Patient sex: F
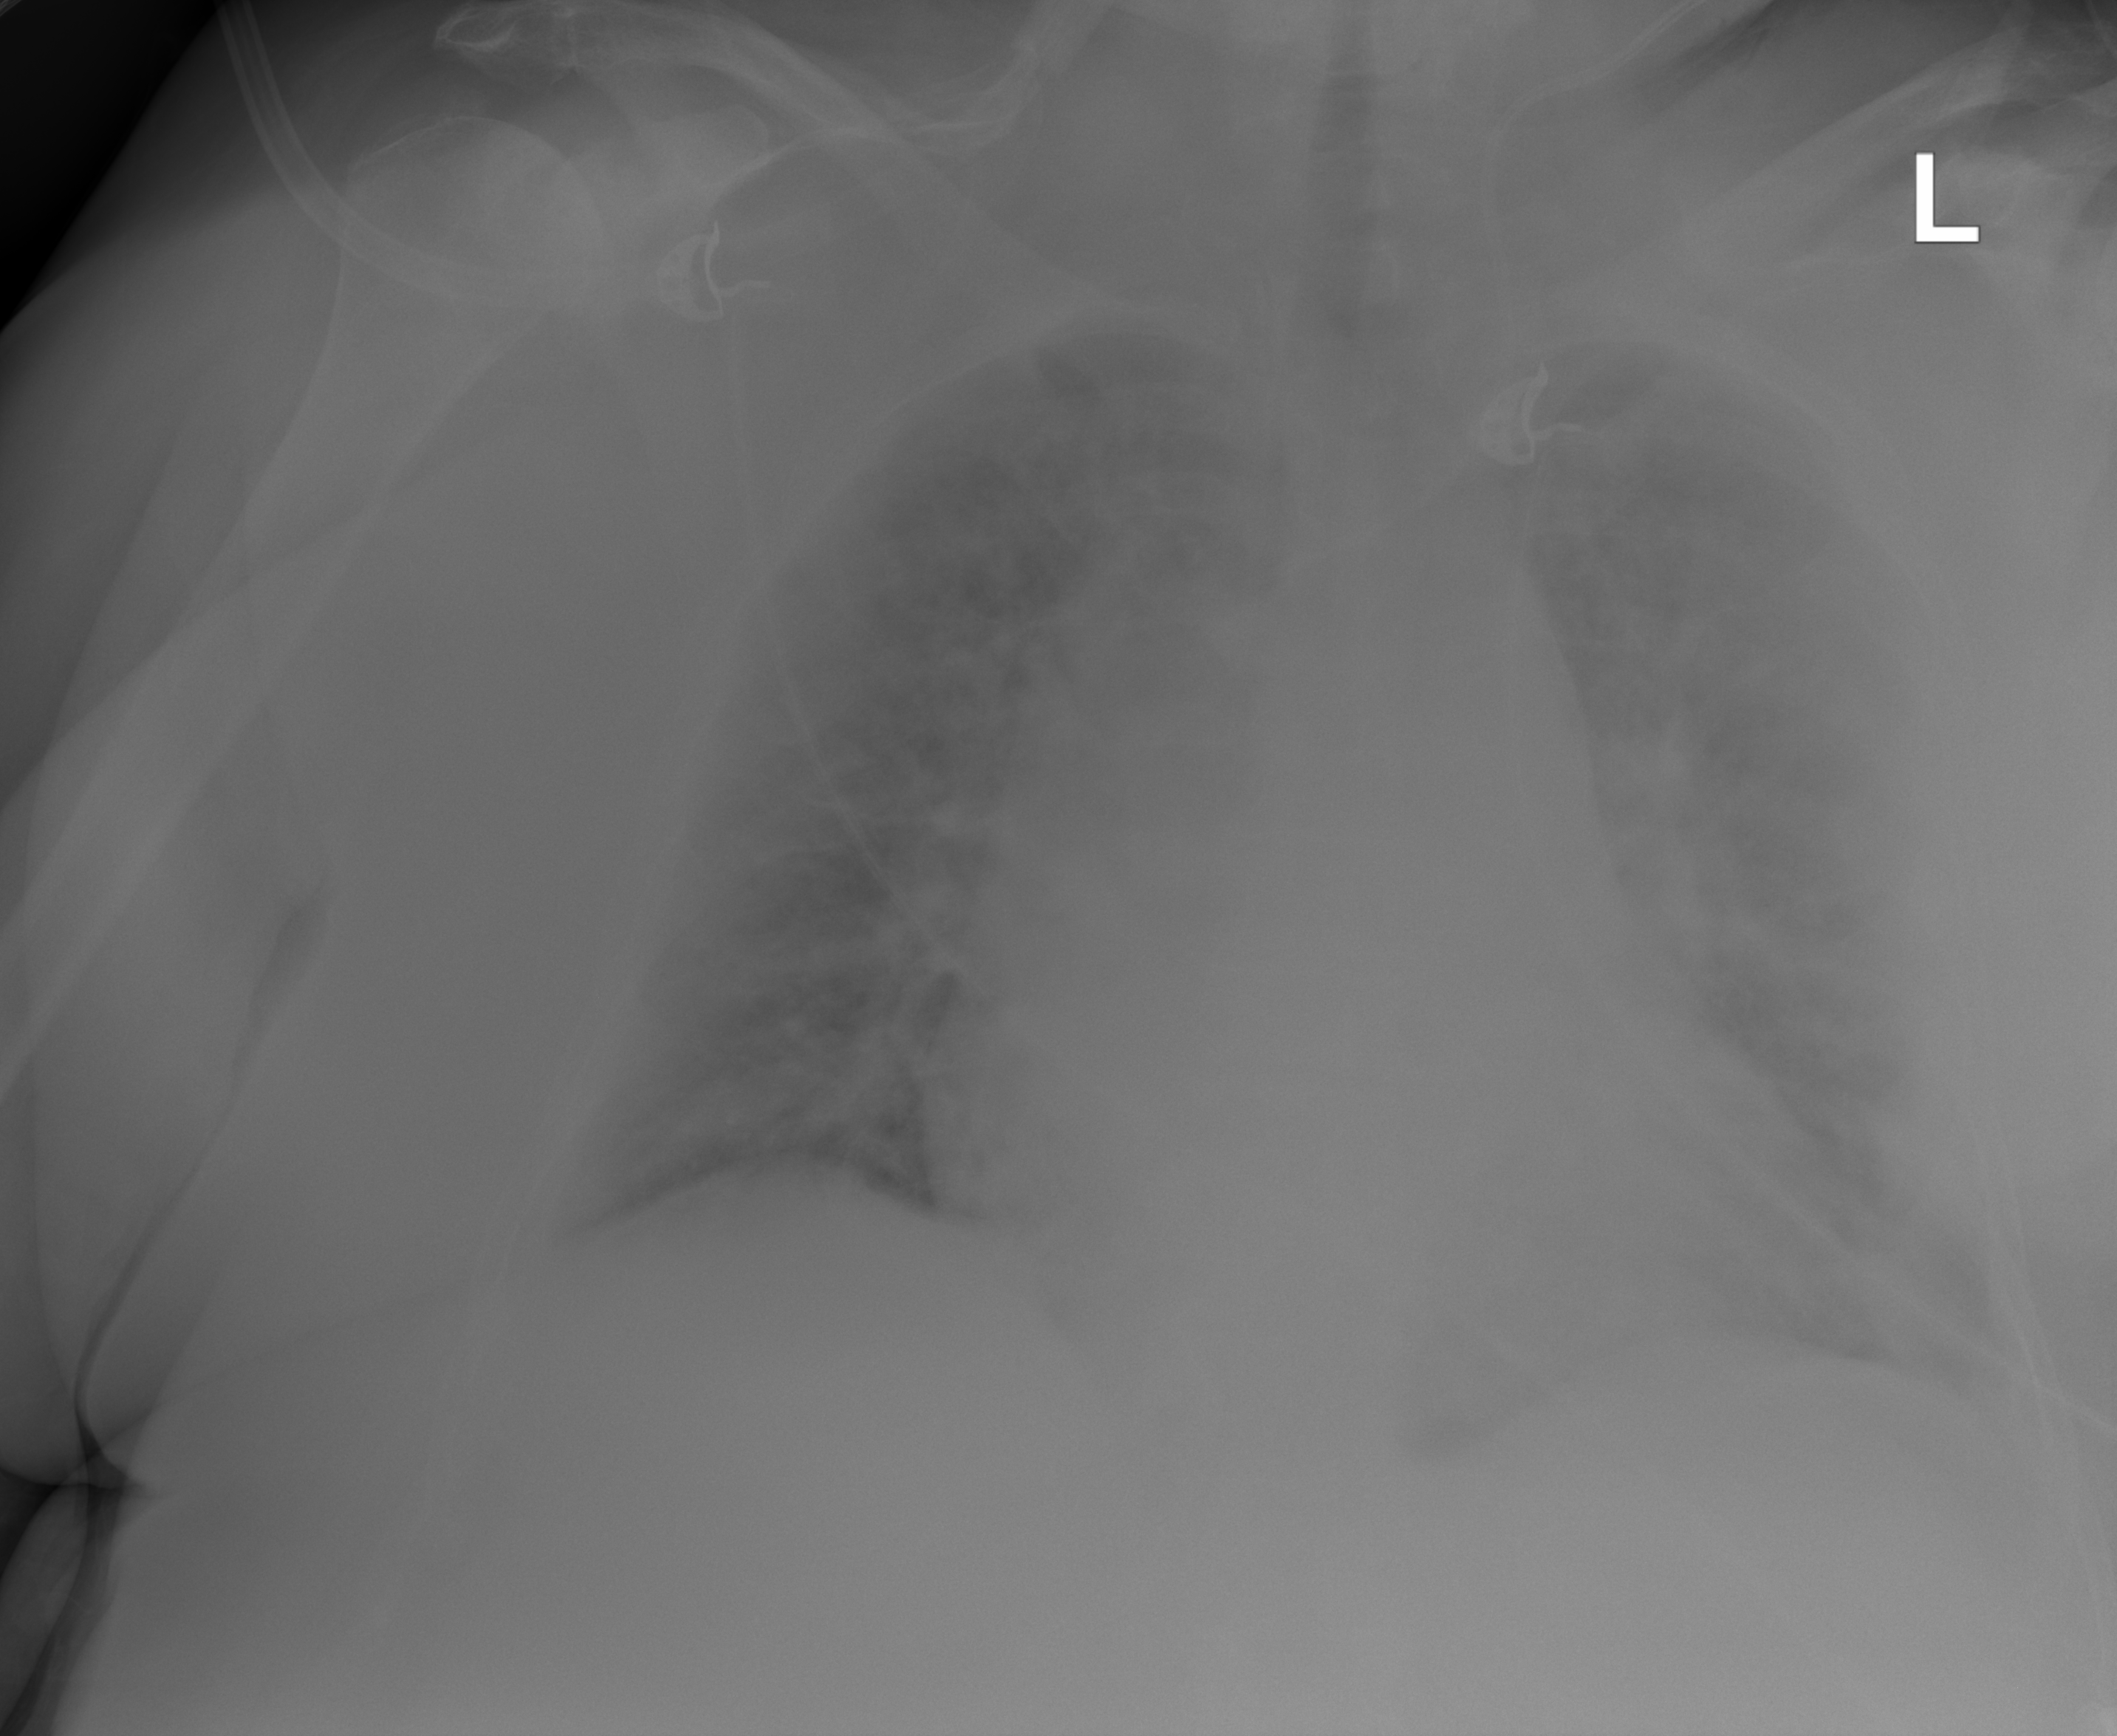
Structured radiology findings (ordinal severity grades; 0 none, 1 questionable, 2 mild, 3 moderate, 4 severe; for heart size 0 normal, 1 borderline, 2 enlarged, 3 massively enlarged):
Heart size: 2
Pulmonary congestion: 3
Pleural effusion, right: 1
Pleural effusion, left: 2
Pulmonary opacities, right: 3
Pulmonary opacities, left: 3
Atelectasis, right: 3
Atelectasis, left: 3